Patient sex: F
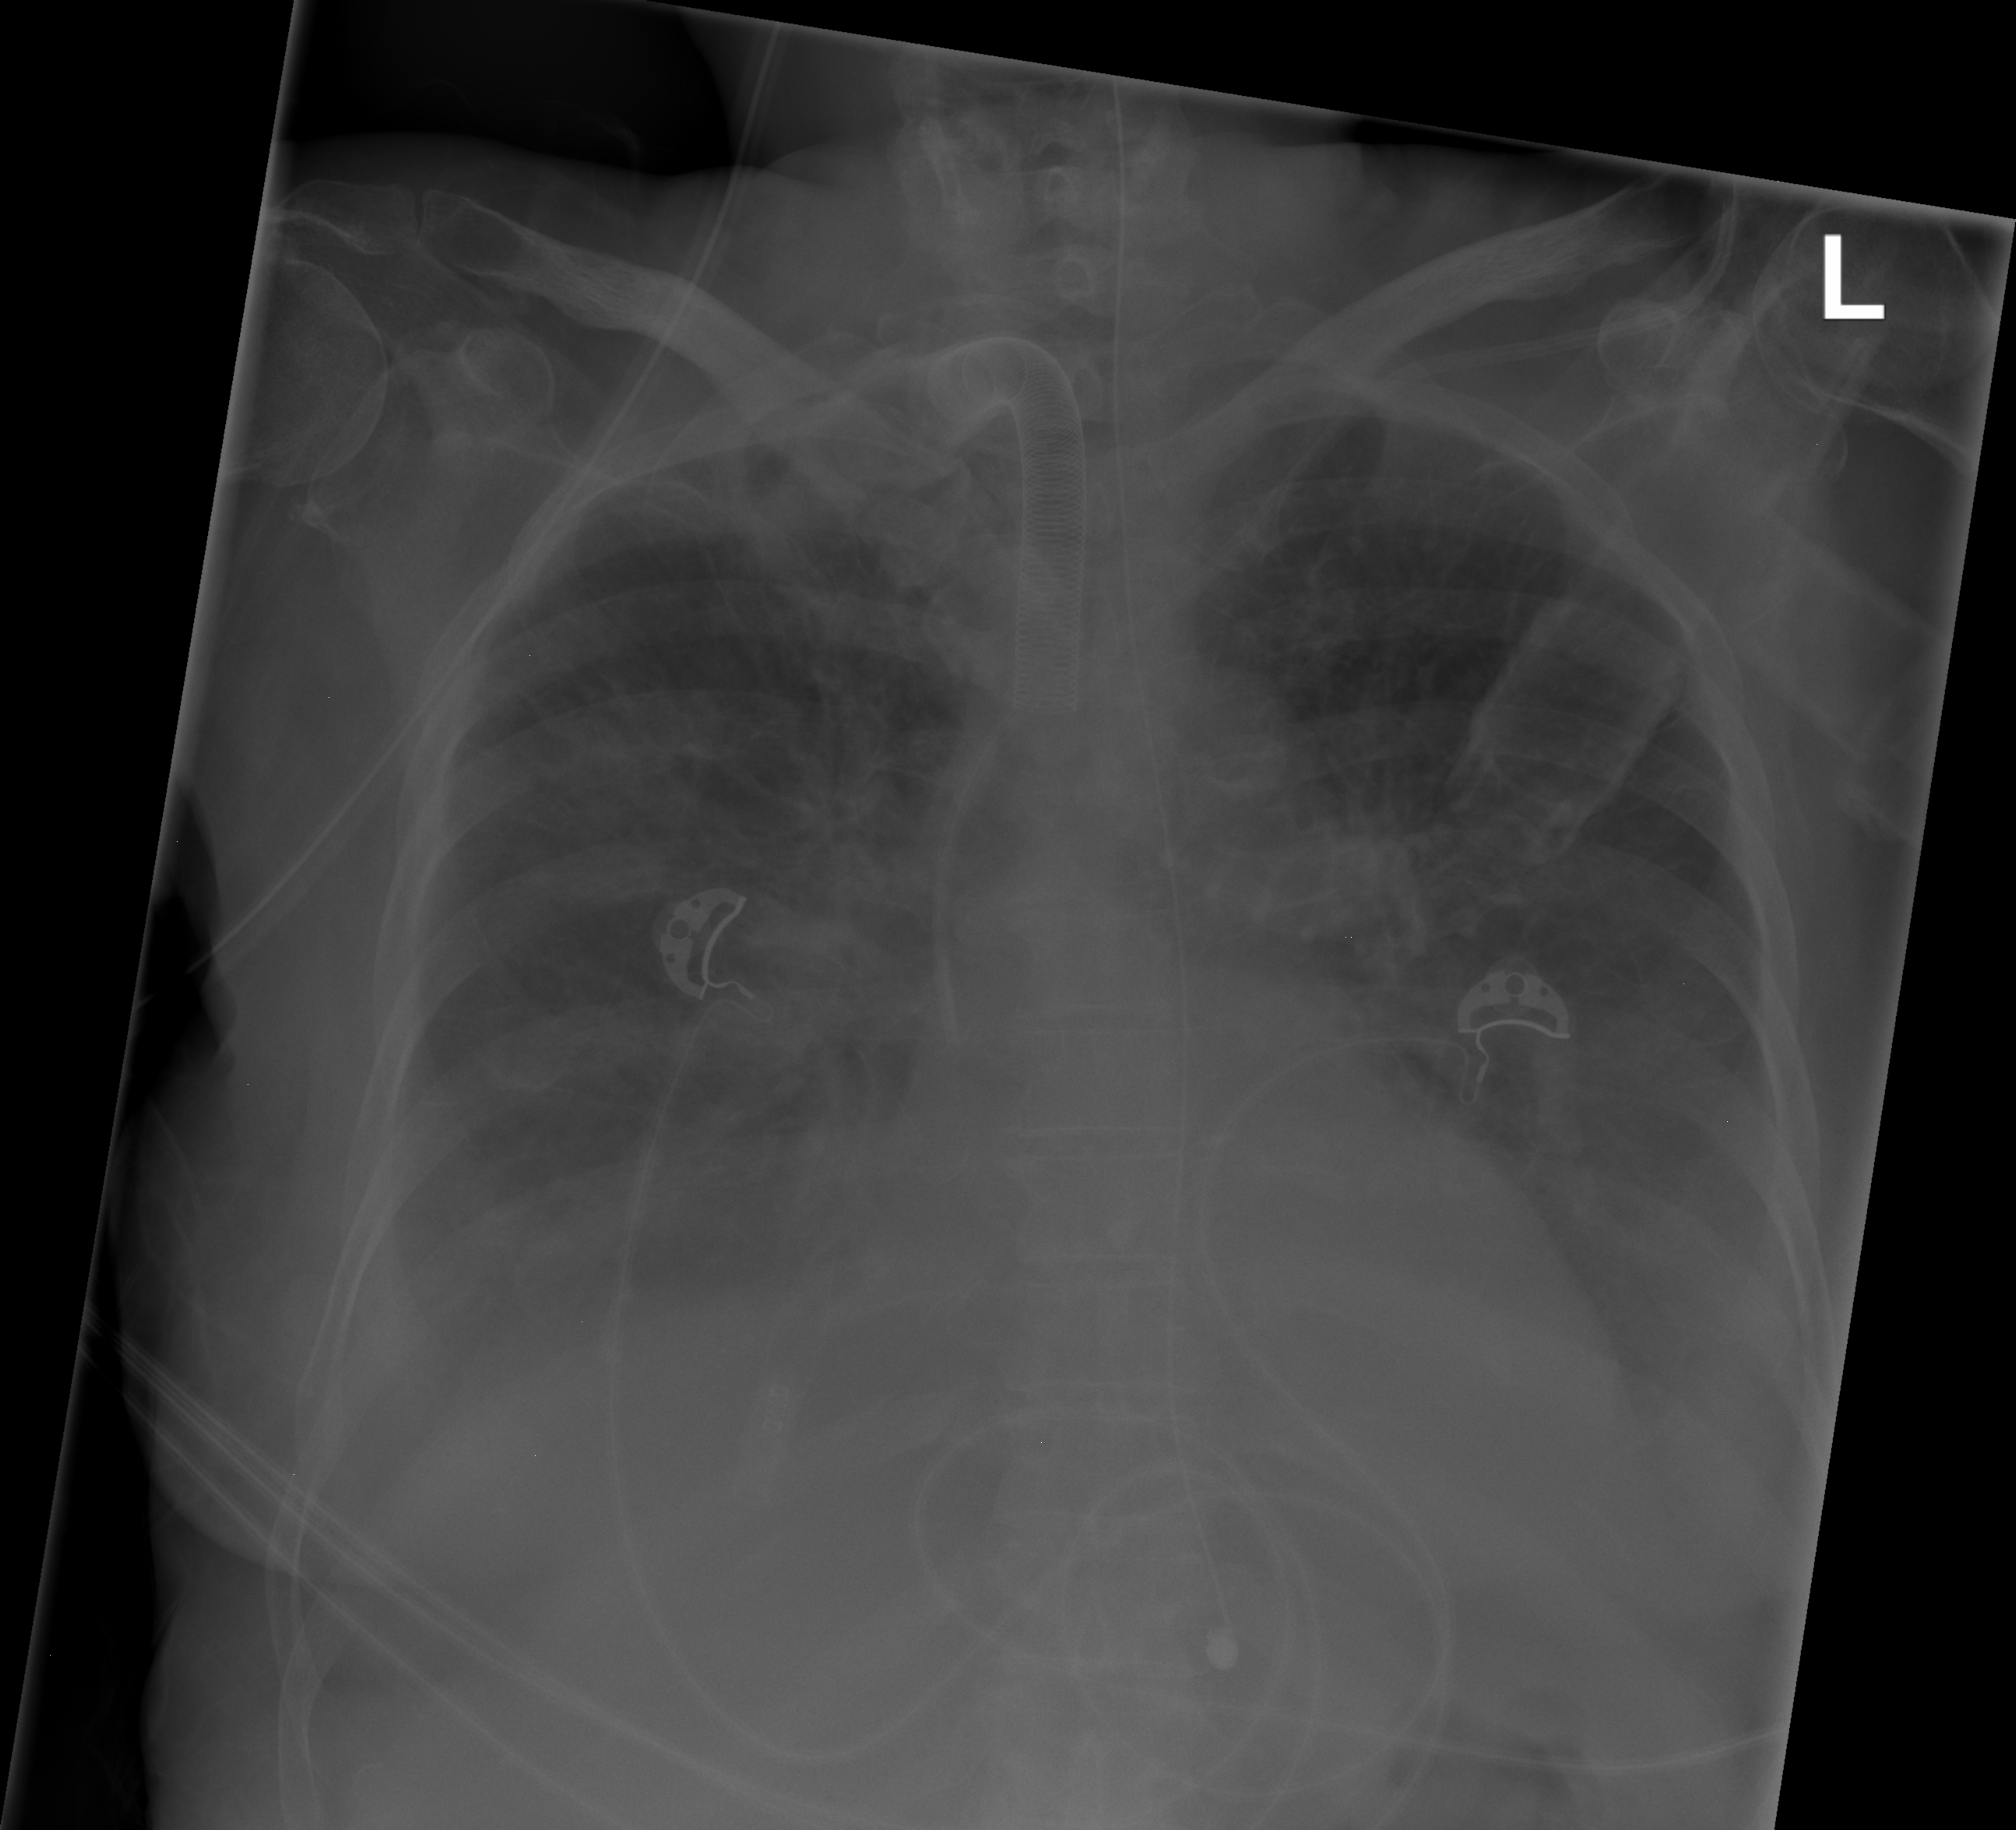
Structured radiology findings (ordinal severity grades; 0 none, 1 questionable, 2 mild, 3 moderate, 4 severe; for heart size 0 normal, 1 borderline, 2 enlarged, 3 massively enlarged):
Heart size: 0
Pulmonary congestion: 2
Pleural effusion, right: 2
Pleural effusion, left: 2
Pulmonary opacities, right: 0
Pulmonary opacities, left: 0
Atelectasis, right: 2
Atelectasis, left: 2